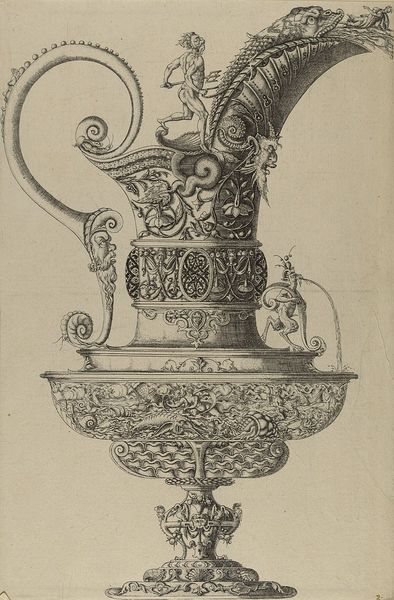
Titel: Kanne
Künstler: Matthias Zündt
Standort: Hamburg
Institution: Museum für Kunst und Gewerbe Hamburg
Schlagwörter: wasser, schwarz, gesichter, geschichte, renaissance, brunnen, amphore, kanne, papier, grafik, graphik, linien, ornamente, fotografie, photographie, griff, maske, druck, druckgraphik, druckgrafik, stich, gestalten, girlanden, kunstgewerbe, teufel, fabelwesen, muschel, schnecke, kupferstich, kunsthandwerk, ungeheuer, fische, monster, groteske, fabeltier, fabeltiere, goldschmiedearbeit, neptun, poseidon, rollwerk, beschlagwerk, gerippt, zwitterwesen, monstrum, reproduktionen, maureske, blumengewinde, industriedesign, druckerzeugnisse, muschelwerk, pflanzenornamente, gefäß, wassergottheiten, behälter, gastropoda, ornamentstich, vorlageblätter